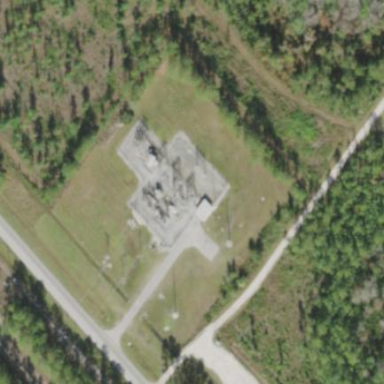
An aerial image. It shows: Distribution power substation secured by fence.